Question: I have connected to CPanel and tried to enable PDO for PHP in it.I have checked Many posts which says to find easyApache to enable PDO.But i am not able to find it in my CPanel Home.All i can find are the below functions

Please provide suggestions regarding this issue.Thanks in advance
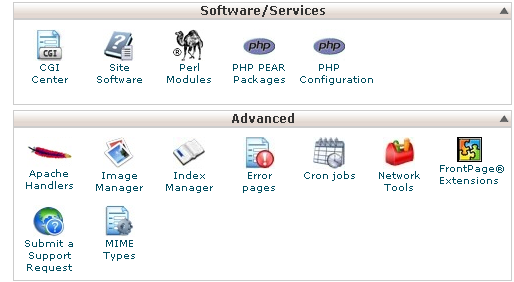
Answer: It is not possible from cPanel
it is possible from WHM, You will find Easy Apache in WHM to configure PHP settings
If you are on shared hosting contact your hosting provider, they will enable it for u